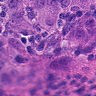
Metastatic tissue present: yes